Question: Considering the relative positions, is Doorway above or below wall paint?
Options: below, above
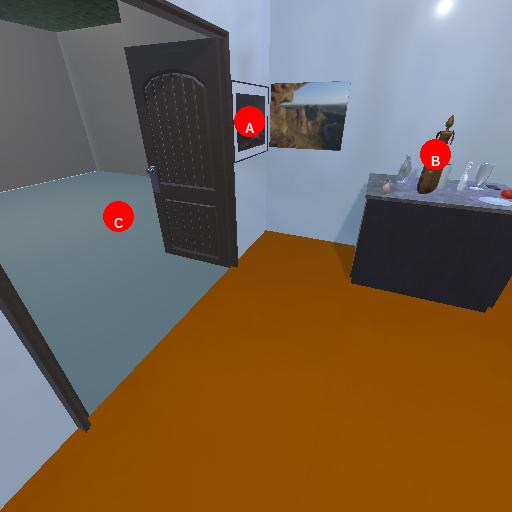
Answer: below